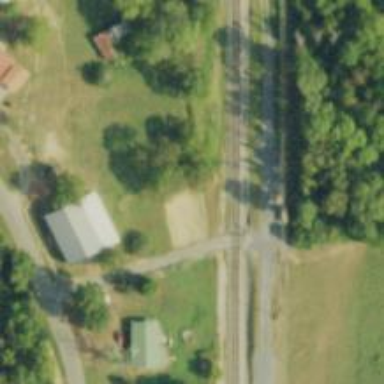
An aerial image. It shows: Rail with milepost labeled as 00C.